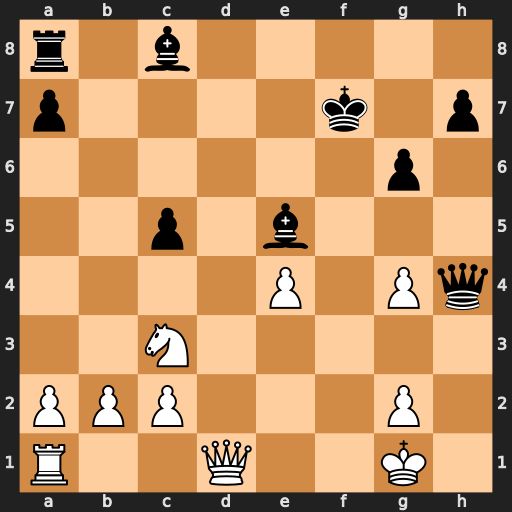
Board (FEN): r1b5/p4k1p/6p1/2p1b3/4P1Pq/2N5/PPP3P1/R2Q2K1
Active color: w
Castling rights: -
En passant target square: -
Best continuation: Qd5+ Kg7 Qxe5+